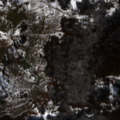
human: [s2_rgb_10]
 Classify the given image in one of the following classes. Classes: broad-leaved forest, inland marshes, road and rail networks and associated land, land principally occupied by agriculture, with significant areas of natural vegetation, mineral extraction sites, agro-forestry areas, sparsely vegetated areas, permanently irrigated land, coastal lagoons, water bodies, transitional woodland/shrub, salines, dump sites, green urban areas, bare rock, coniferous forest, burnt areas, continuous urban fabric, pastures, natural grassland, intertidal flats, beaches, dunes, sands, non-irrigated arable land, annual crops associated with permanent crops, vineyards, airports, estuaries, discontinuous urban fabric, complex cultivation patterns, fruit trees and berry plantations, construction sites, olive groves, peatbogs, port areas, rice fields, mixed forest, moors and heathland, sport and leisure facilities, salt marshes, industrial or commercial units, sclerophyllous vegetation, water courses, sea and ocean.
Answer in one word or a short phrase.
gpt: pastures, complex cultivation patterns, land principally occupied by agriculture, with significant areas of natural vegetation, broad-leaved forest, transitional woodland/shrub